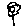
Label: flower